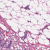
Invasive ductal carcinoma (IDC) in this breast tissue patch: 1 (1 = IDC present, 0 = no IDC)